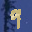
Label: 9